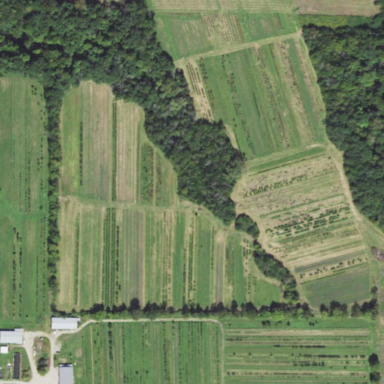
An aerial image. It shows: Plant nursery specializing in trees.